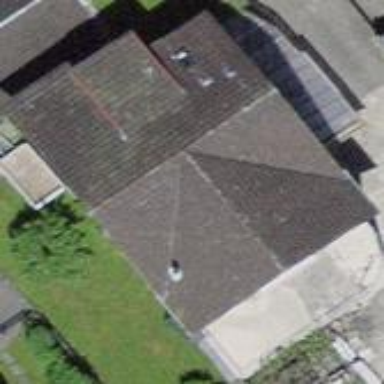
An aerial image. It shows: Detached building with gabled roof.